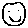
Label: smiley face